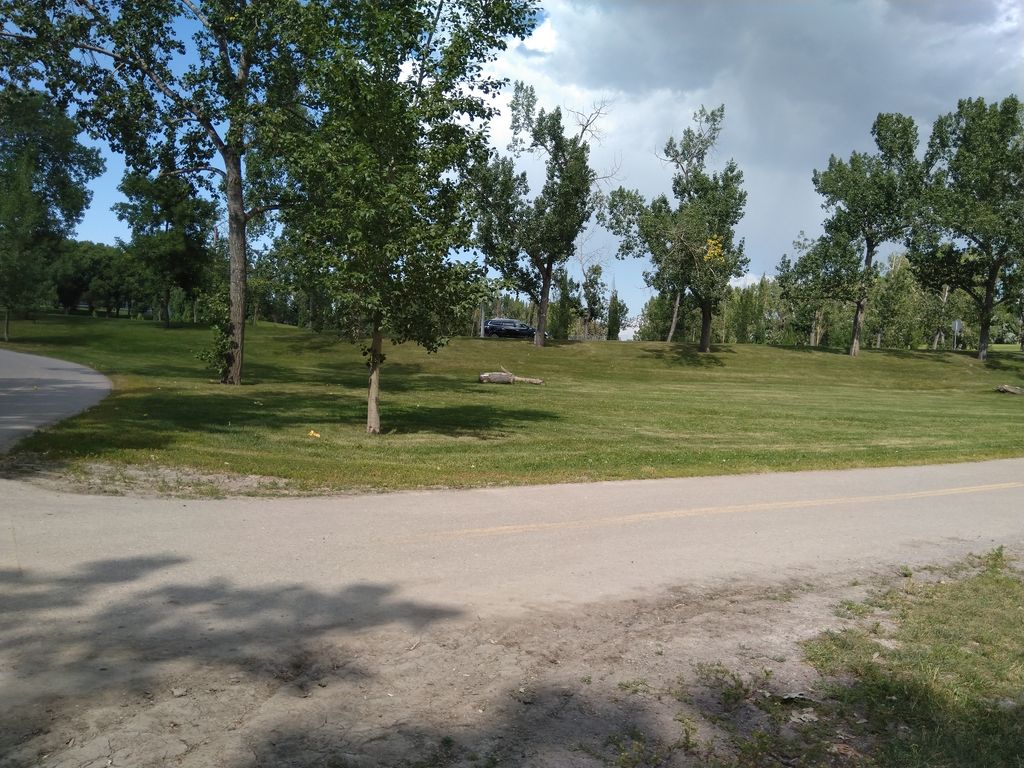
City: calgary